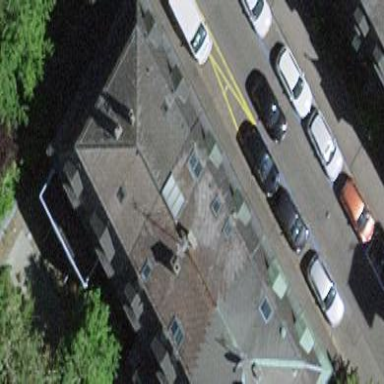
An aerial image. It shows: Terrace building.